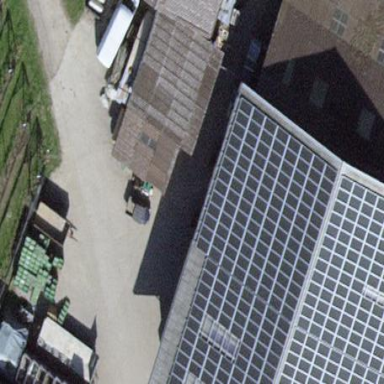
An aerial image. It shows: Photovoltaic generator.